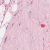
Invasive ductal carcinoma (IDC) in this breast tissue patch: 0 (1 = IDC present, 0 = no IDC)